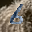
Label: 6